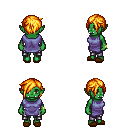
a pixel art fantasy rpg character, female body template, orc, green skin, chain tabard jacket, metal pants, light blonde pixie cut hairstyle, bracelets, brown slippers, four views (front, back, left, right), 2x2 character sprite sheet, small pixel art, hard edges, no anti-aliasing